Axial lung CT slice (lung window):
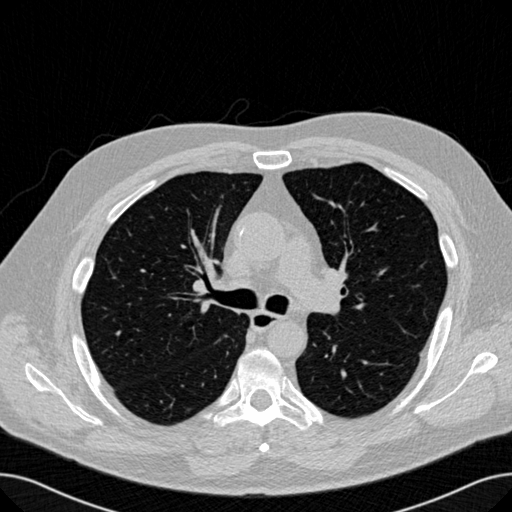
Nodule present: no